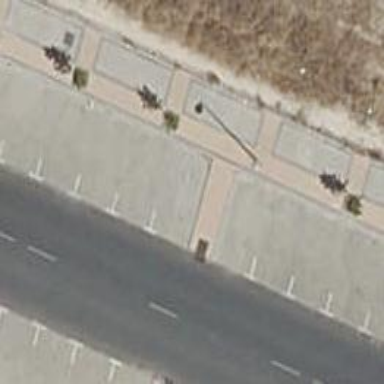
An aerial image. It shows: Kerb barrier.